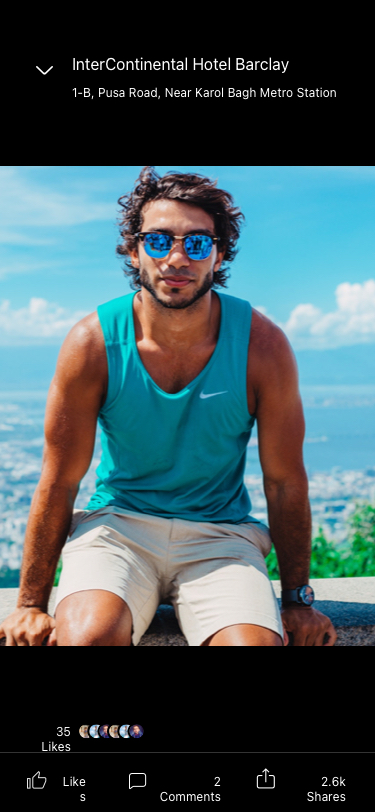
Text in this UI design:
2 Comments
2.6k Shares
Likes
35 Likes
InterContinental Hotel Barclay
1-B, Pusa Road, Near Karol Bagh Metro Station